Question: For several months I am creating an application for Android and I have a problem I can not solve : my application unexpectedly crashes after a few minutes of use. Thanks to the " Memory Monitor " of Android Studio, I can see that my application is using more and more memory over time : when I change activity , memory usage increases but not decreases, which then causes the stoppage my application when any memory allocated to it is used (256 MB) .
Do you have a solution to ensure that the memory used ceases to steadily increase over time as if already vacated activities continued to use memory ?
Here is a screenshot of Memory Monitor , phases rising with red arrows correspond to the launch of various activities. The blue arrow indicates when the application leaves unexpectedly.
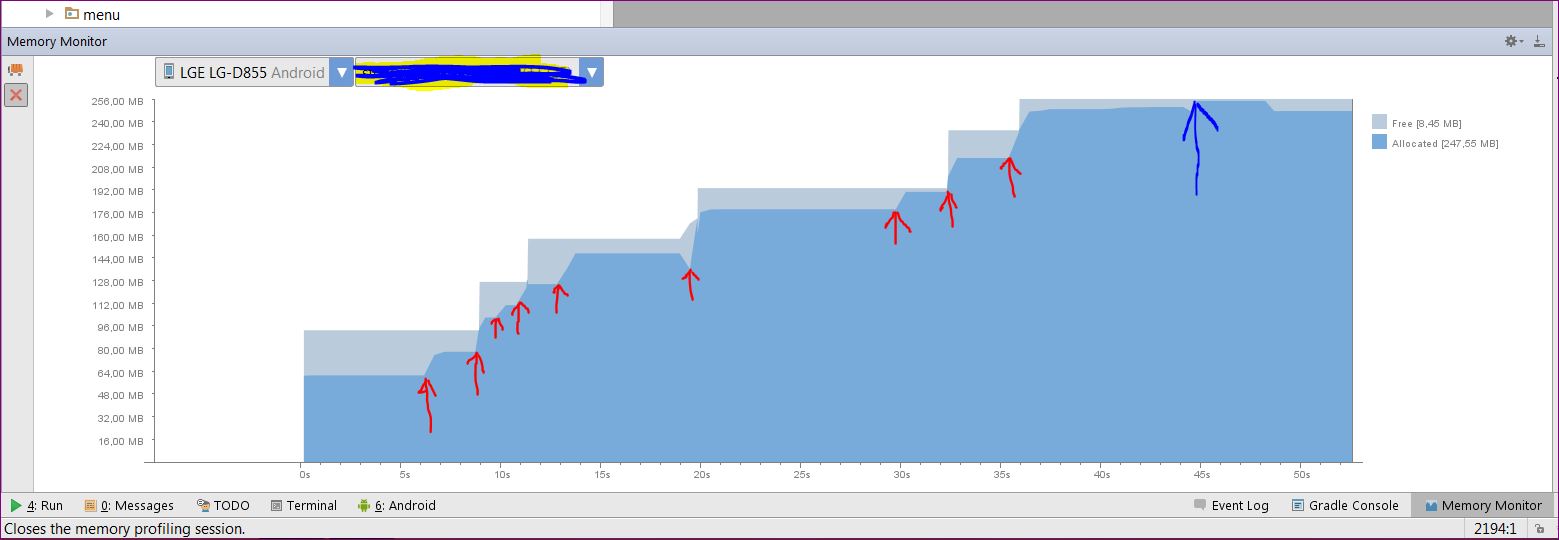
Answer: When starting your new Activity, set its Intent flags like so:
'''
Intent intent = new Intent(...);
intent .setFlags(intent .getFlags() | Intent.FLAG_ACTIVITY_NO_HISTORY);
startActivity(i);
'''
or add 'android:noHistory="true"' to the setting of your activity in manifest.
This way force an activity to be added to the history stack.
Also you can clean up your memory in 'onDestory' take a look at this link :
<URL>